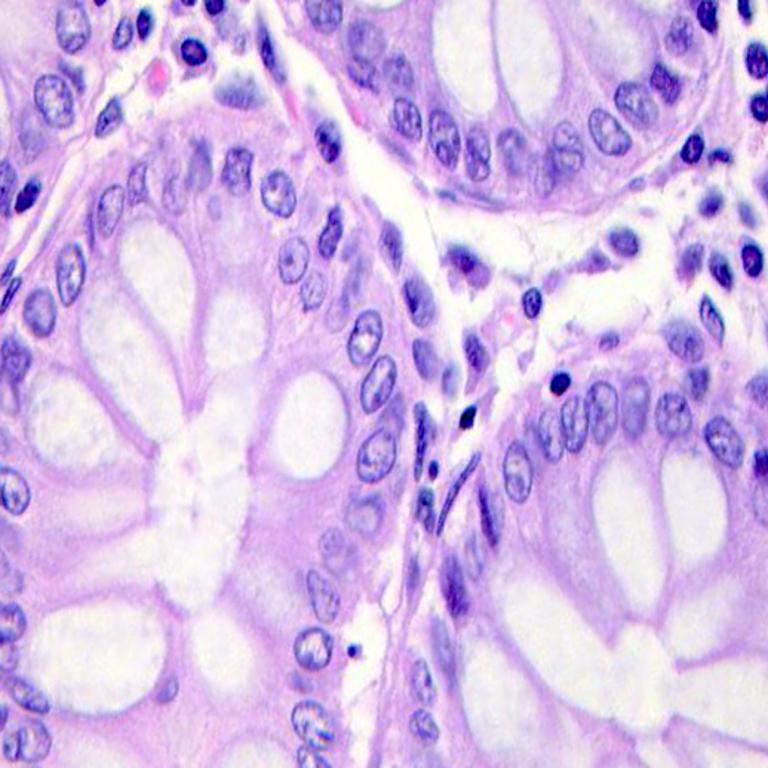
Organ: colon
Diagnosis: benign